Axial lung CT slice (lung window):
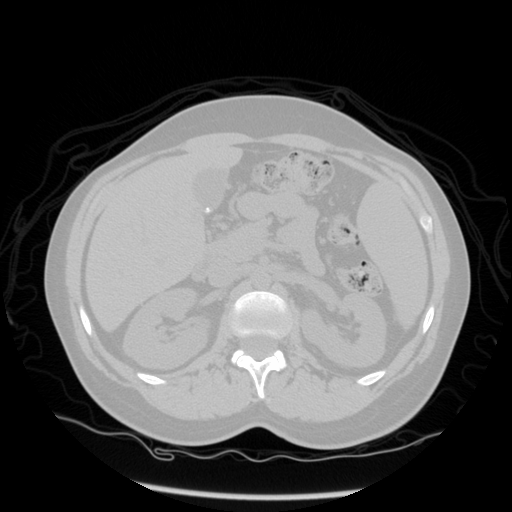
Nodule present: no